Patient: sex M, age 17
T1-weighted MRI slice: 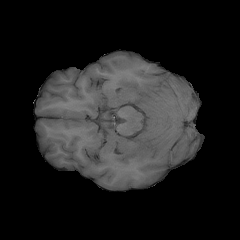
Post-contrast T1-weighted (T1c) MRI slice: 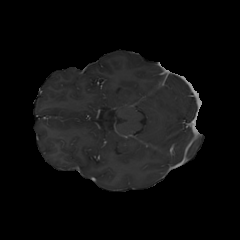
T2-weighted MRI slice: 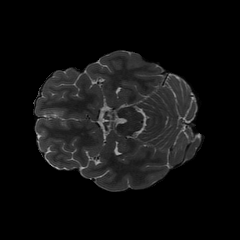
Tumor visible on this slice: no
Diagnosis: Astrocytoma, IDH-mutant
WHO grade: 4